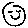
Label: smiley face